Field crop: maize
Growth stage: 2
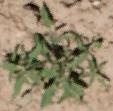
Species: atriplex